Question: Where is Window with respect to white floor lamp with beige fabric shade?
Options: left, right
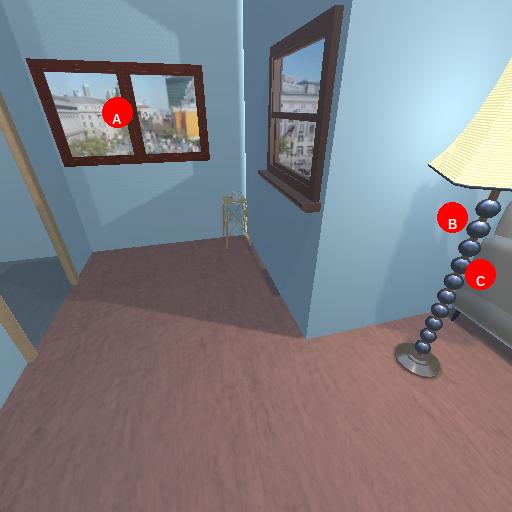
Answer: left